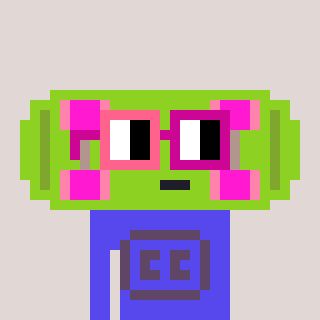
a pixel art character with square pink and red glasses, a skateboard-shaped head and a computerblue-colored body on a warm background